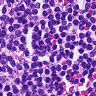
Metastatic tissue present: no